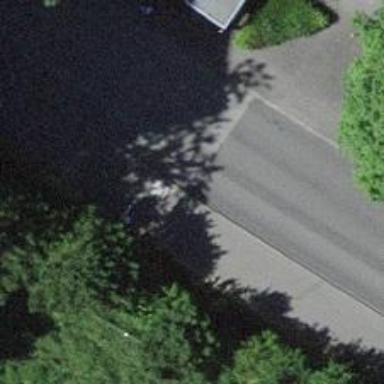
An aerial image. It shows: Bus stop with platform for public transport.